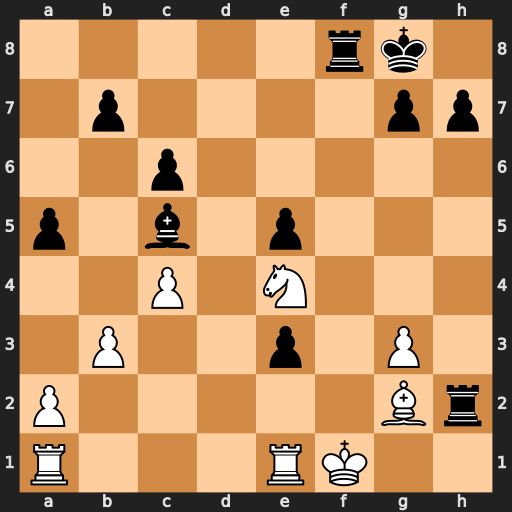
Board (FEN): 5rk1/1p4pp/2p5/p1b1p3/2P1N3/1P2p1P1/P5Br/R3RK2
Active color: w
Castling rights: -
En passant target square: -
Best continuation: Kg1 Rxg2+ Kxg2